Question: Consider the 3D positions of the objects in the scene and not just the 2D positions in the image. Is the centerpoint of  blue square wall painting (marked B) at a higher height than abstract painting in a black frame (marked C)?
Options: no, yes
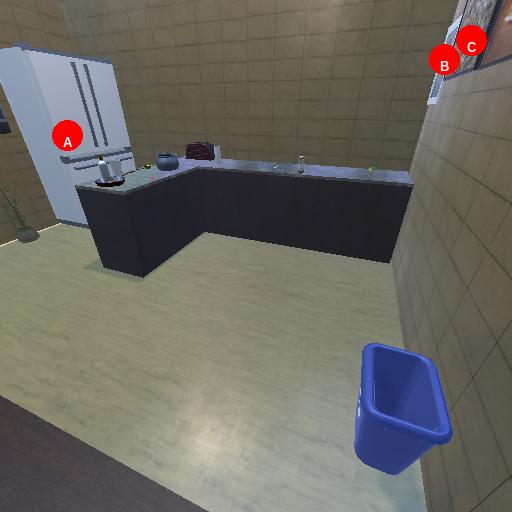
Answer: no